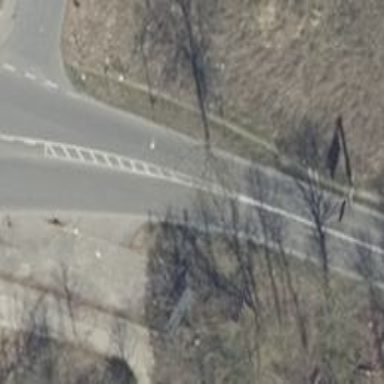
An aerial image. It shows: Primary highway with asphalt surface that includes dual carriageway.